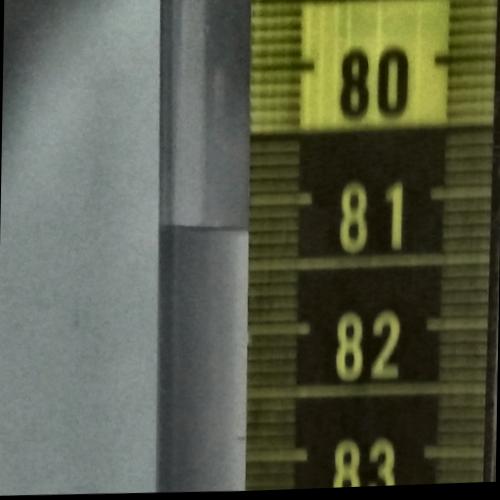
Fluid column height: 81.2 cm